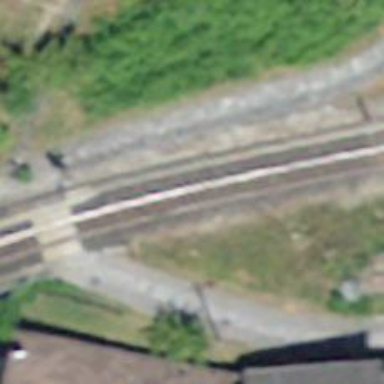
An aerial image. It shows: Narrow-gauge railway track with 1 electrified contact line.